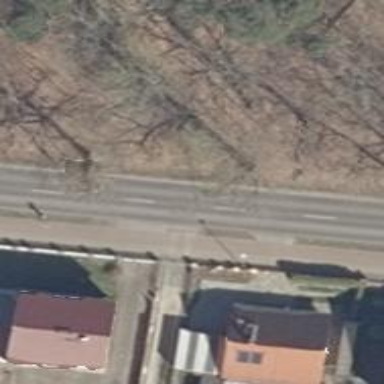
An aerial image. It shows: Secondary road with asphalt surface and cycle track on the right side.